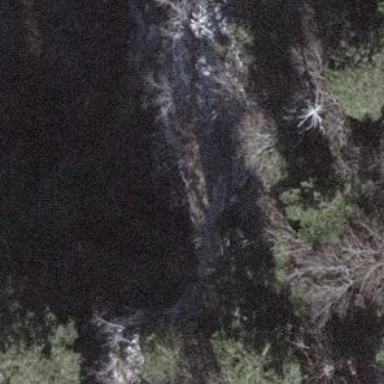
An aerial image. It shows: Cliff in nature.